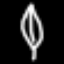
Label: leaf